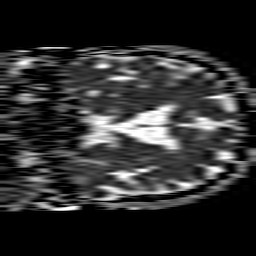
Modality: ADC
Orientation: coronal
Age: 81
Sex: male
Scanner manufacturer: philips
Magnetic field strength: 1.5 T
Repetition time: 3.775 s
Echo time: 0.09565 s